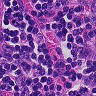
Metastatic tissue present: no